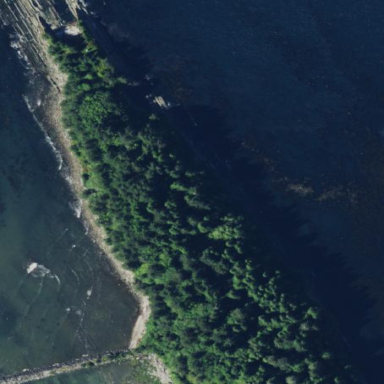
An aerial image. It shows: Natural rock reef.